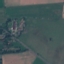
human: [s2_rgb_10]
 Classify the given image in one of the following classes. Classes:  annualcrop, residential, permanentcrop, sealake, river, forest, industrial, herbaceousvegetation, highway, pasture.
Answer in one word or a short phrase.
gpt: Pasture